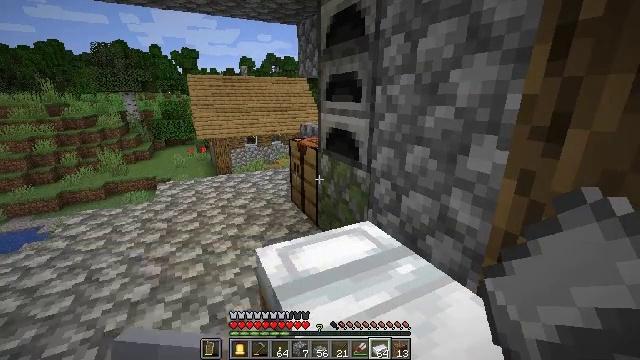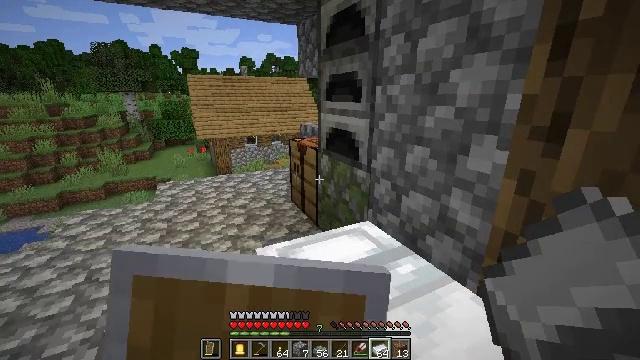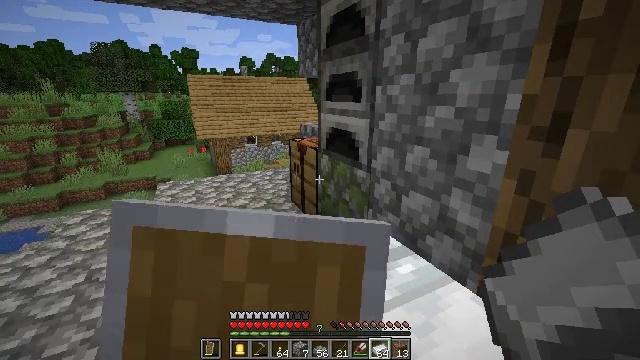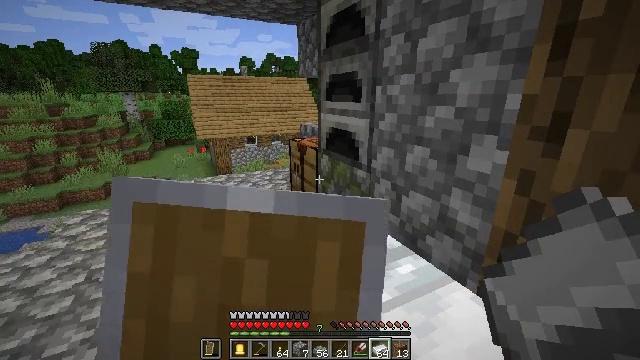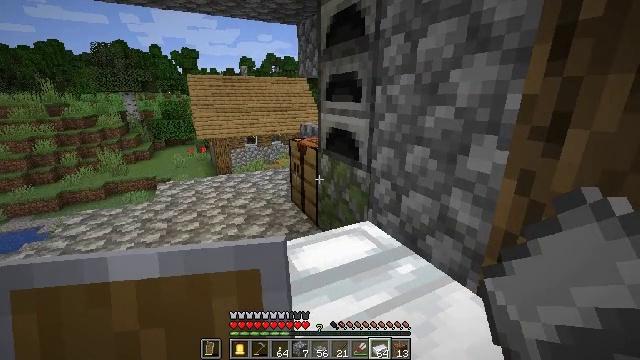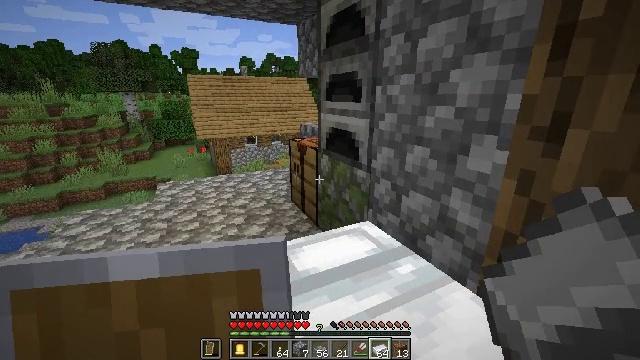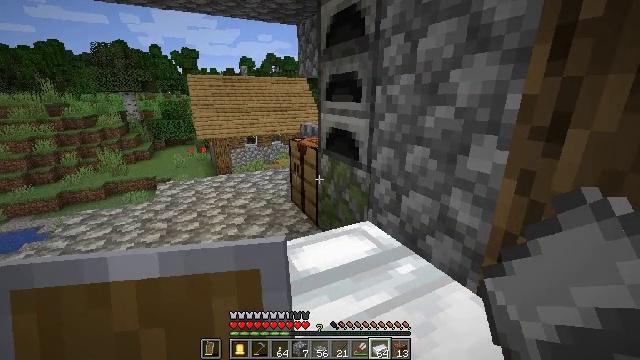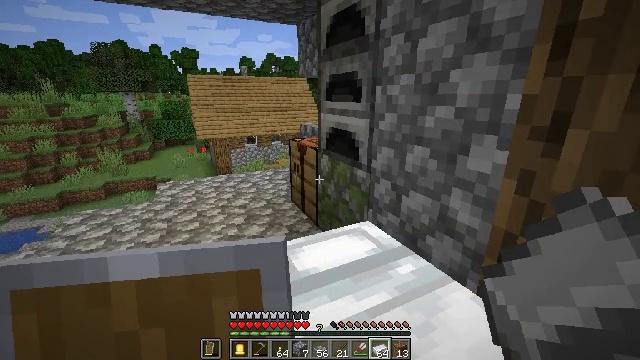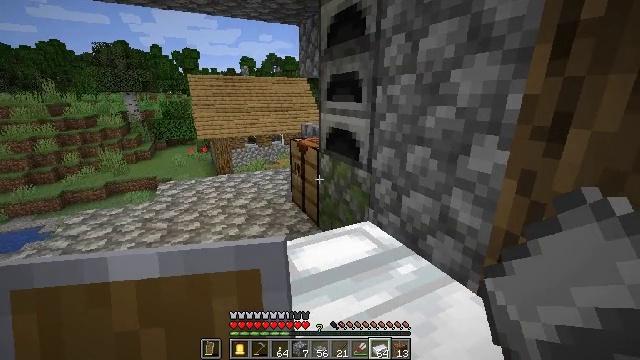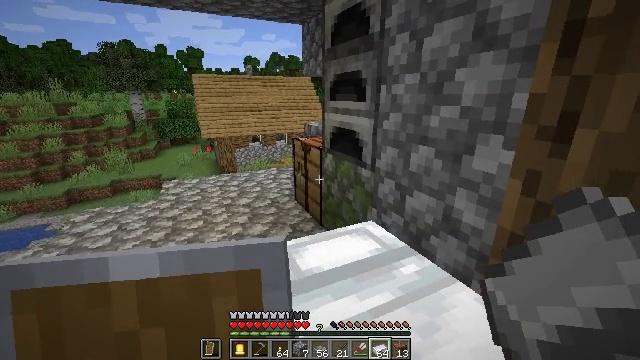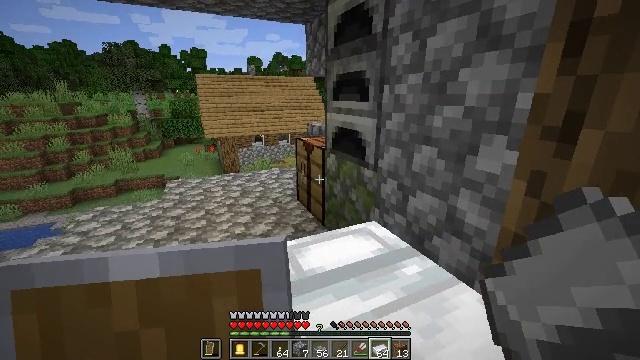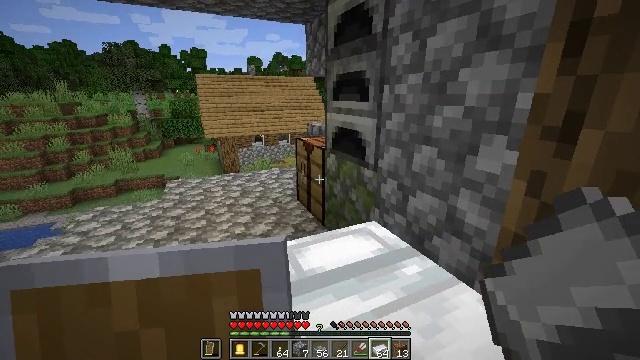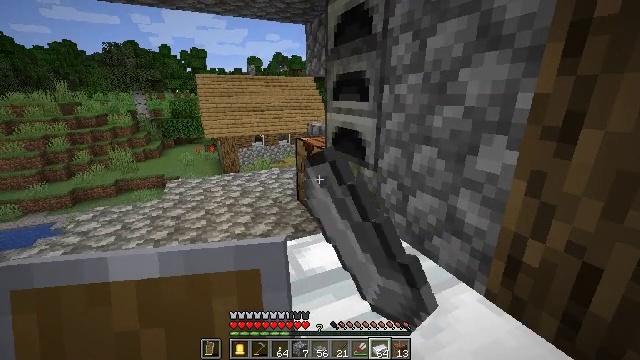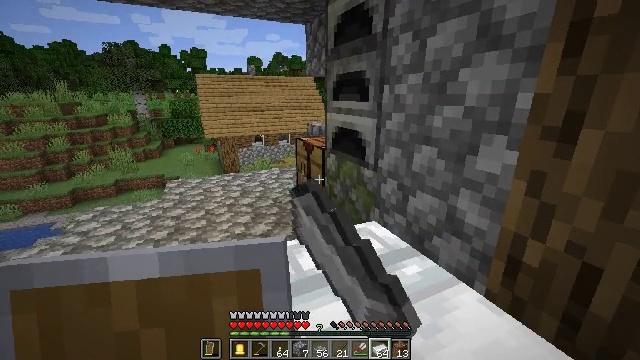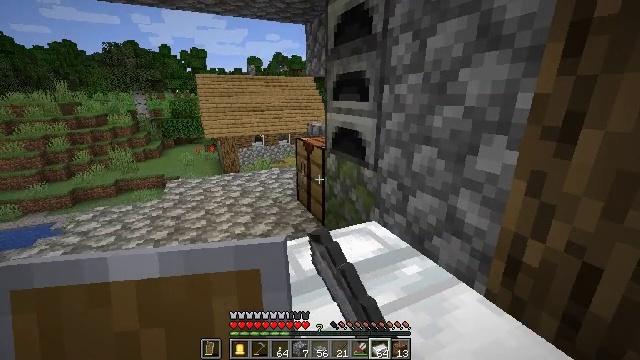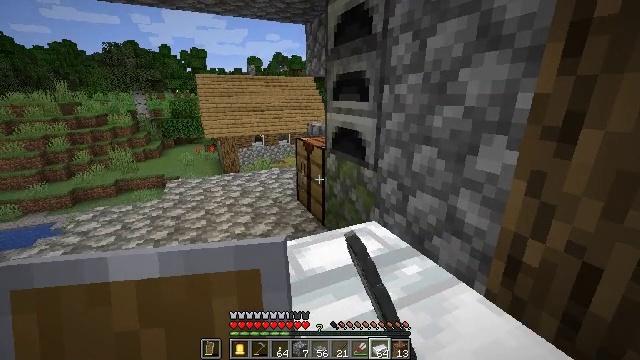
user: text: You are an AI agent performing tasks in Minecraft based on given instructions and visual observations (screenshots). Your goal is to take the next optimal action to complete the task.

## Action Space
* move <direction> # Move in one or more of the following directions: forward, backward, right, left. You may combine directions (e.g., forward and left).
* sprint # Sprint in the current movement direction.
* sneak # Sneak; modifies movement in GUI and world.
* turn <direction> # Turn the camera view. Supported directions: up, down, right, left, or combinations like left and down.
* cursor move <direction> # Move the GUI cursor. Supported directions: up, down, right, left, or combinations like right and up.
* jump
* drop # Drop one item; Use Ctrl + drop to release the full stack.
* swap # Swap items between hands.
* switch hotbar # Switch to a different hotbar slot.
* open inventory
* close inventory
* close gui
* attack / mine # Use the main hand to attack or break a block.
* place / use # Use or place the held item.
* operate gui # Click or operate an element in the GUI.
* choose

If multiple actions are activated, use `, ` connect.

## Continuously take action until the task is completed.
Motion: motion action
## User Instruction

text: Make an iron door with iron ingots in the crafting table.
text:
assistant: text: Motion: use / place
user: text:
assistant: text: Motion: use / place
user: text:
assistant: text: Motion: use / place
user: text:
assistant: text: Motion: no_op
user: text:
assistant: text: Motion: no_op
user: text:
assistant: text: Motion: no_op
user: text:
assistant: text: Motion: no_op
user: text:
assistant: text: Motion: no_op
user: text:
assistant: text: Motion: no_op
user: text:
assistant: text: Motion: no_op
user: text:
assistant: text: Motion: use / place
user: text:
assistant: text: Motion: use / place
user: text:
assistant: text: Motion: use / place
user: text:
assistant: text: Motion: use / place
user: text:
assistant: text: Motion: no_op
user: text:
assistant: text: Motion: no_op
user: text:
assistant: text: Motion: no_op
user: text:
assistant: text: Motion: no_op
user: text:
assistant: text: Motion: turn right
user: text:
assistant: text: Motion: turn right and down
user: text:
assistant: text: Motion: turn right and down
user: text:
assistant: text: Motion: turn right and down
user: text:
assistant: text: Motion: turn right and down
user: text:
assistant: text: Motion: turn right
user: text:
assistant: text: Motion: no_op
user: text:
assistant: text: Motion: turn right
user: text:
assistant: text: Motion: no_op
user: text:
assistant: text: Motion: no_op
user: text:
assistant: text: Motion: attack / mine
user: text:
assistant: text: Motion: attack / mine